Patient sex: M
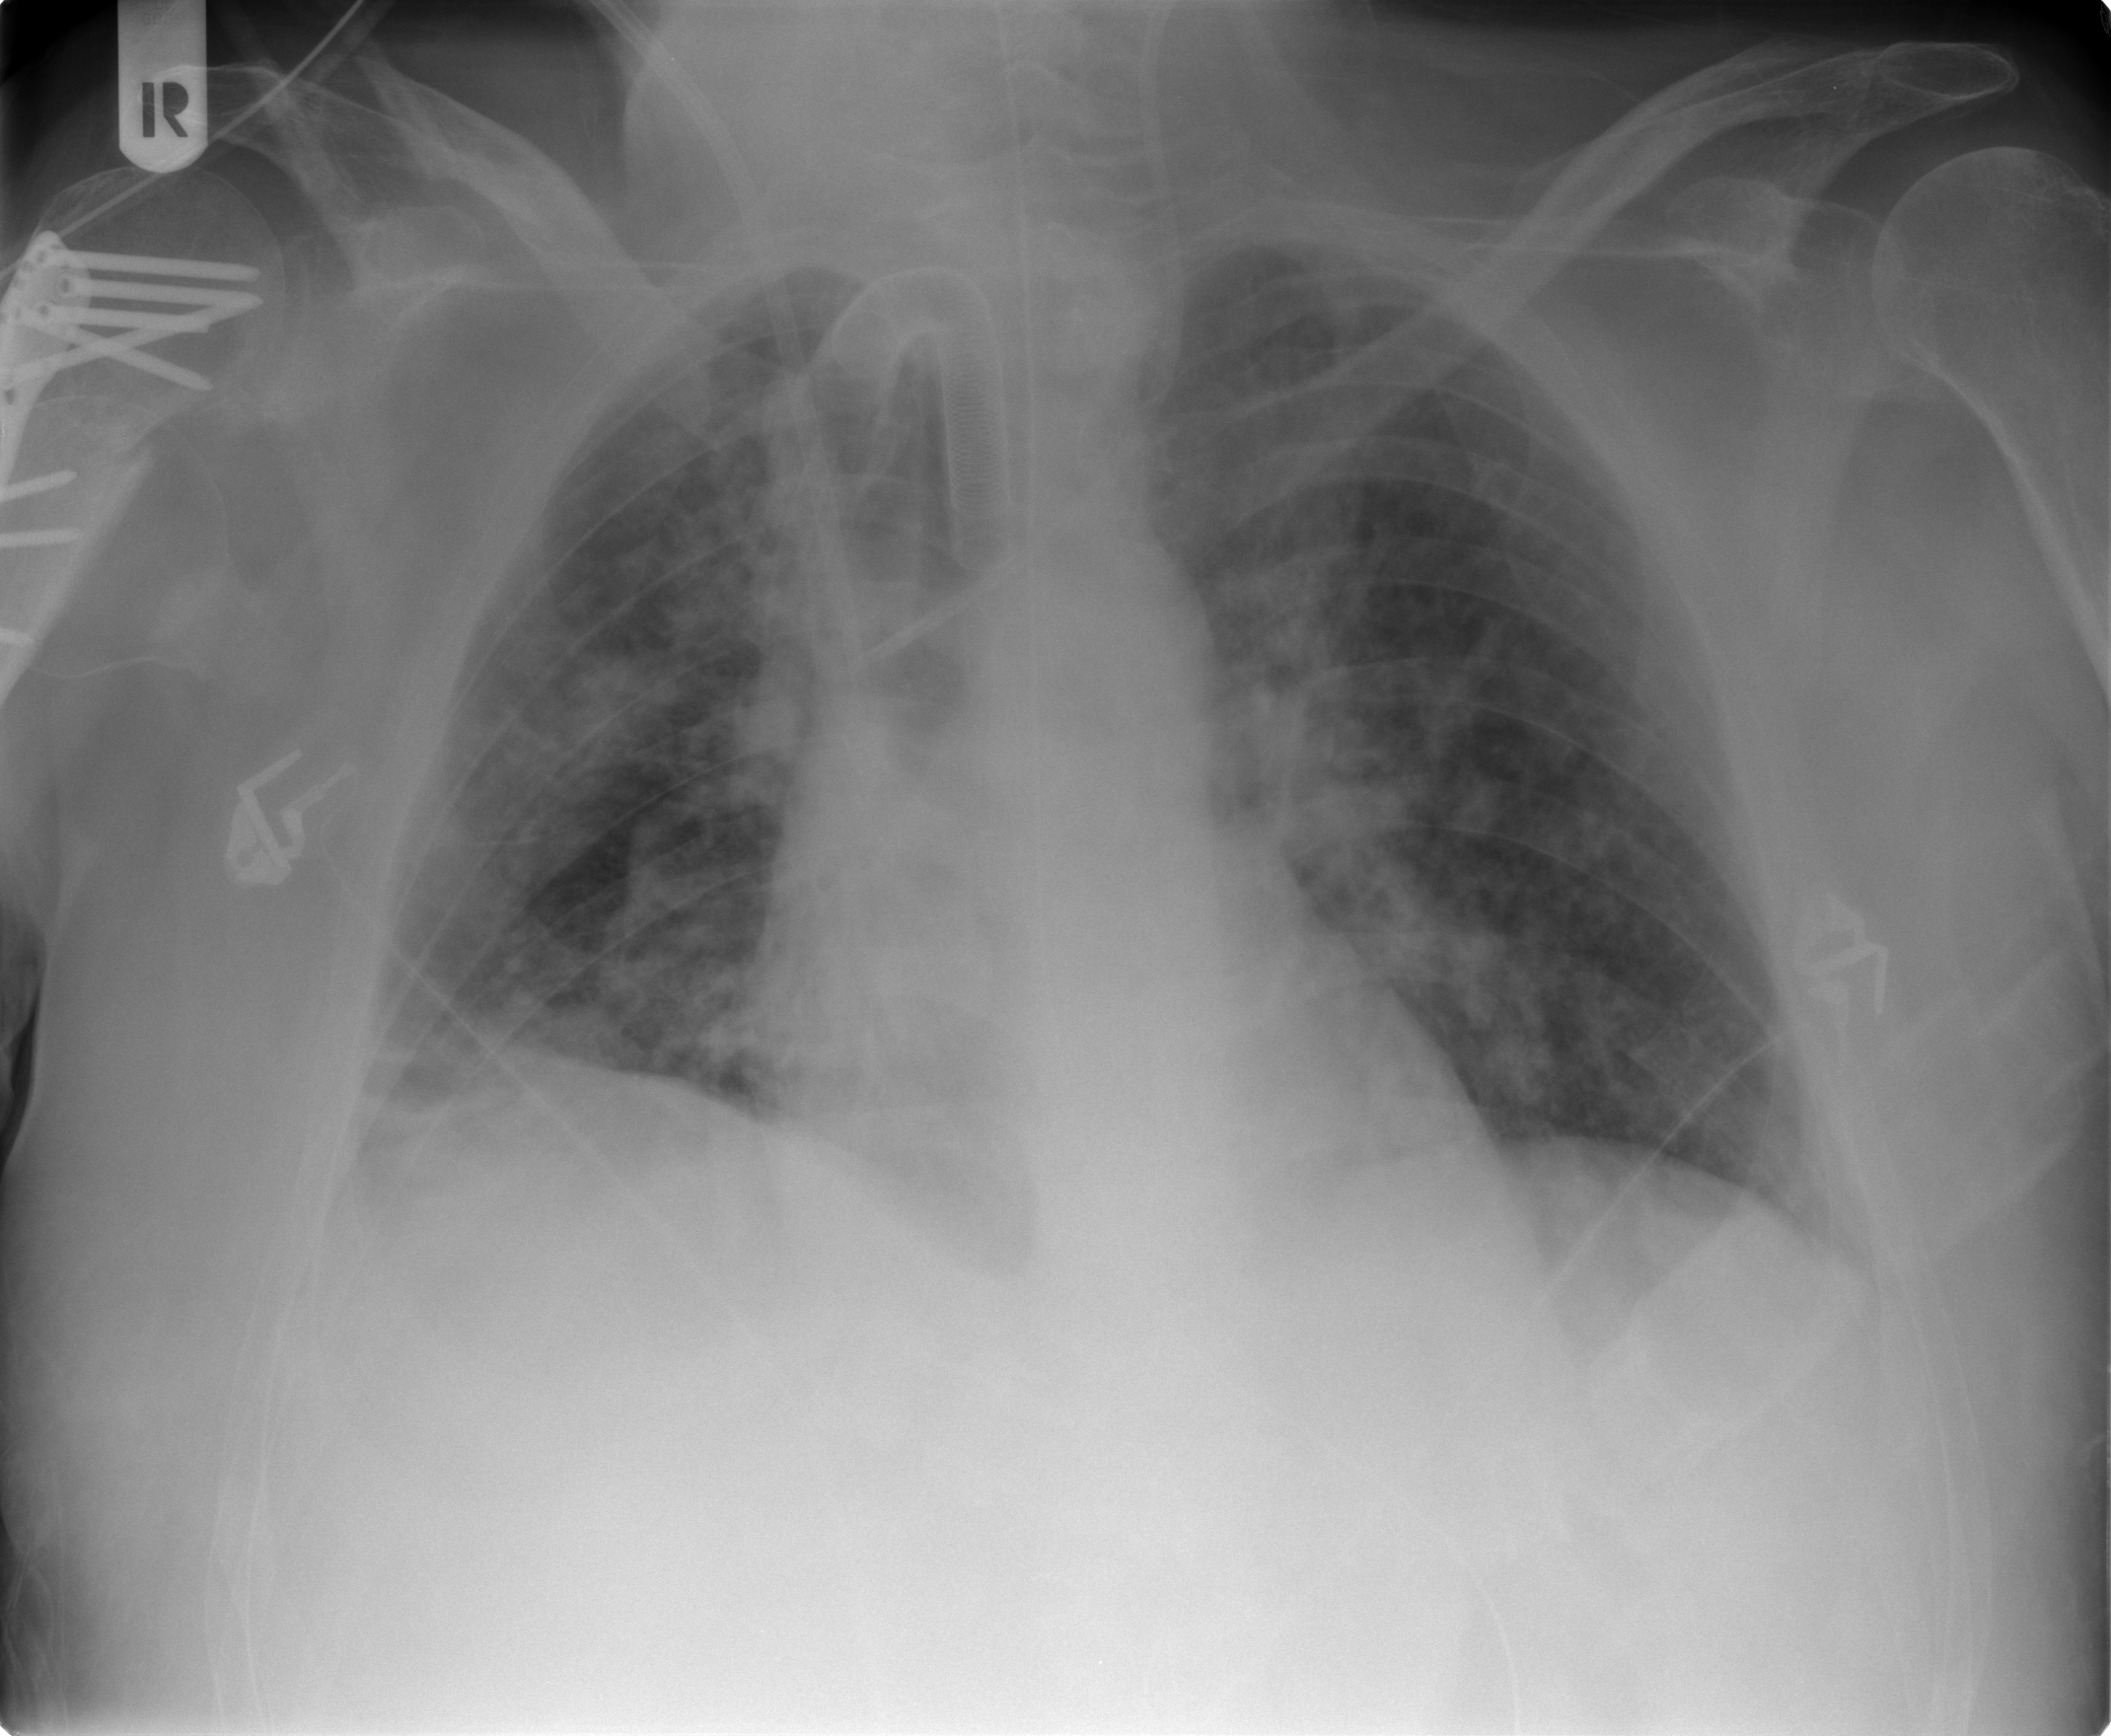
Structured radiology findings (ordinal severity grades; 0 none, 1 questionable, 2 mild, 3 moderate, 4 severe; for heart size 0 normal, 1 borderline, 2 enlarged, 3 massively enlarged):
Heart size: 0
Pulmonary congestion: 3
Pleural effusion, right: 2
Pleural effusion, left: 0
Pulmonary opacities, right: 2
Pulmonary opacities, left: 2
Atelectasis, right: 2
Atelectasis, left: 2